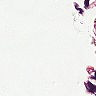
Metastatic tissue present: no